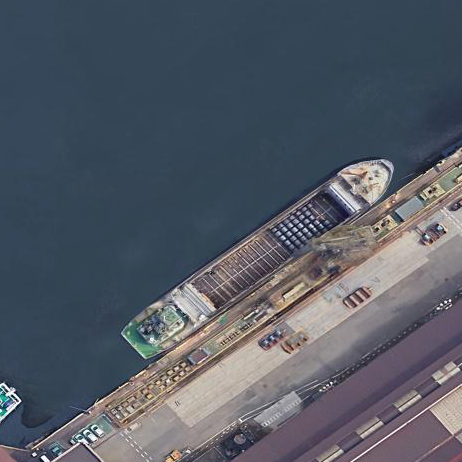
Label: civil